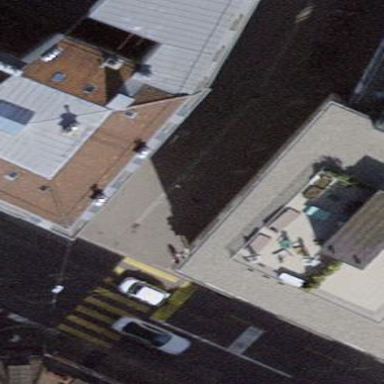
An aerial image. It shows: Bicycle parking area with wall loops.